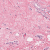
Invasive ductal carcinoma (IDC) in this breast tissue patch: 0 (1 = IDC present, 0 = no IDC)